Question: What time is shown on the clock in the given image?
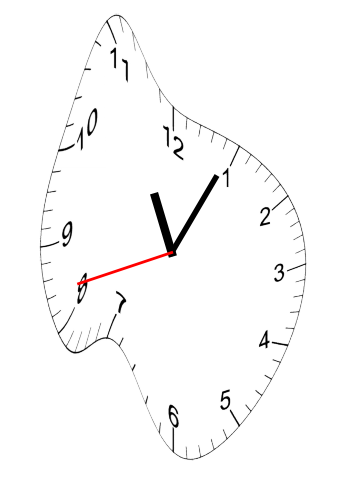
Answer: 11:04:42